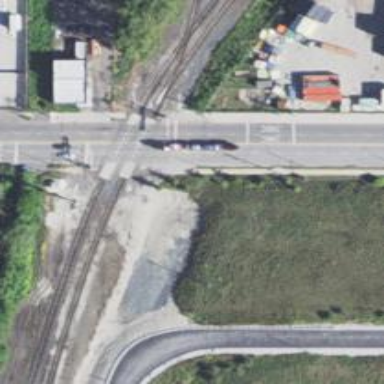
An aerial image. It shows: Railway crossing.